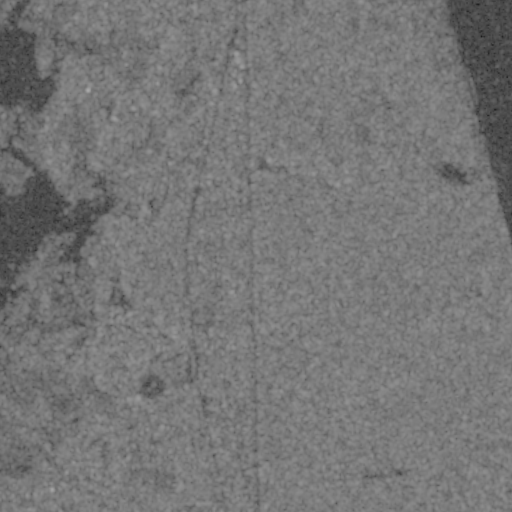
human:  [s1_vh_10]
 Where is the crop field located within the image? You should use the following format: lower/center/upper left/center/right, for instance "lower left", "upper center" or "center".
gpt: The crop field is located in the center of the image.
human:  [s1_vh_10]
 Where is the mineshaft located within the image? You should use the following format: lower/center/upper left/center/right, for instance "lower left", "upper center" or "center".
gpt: The mineshaft is located in the lower left of the image.
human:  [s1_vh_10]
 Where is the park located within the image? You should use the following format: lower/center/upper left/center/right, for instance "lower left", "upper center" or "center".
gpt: The park is located in the lower left of the image.
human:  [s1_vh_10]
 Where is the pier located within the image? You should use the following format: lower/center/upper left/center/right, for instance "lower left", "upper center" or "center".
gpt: The pier is located in the center left of the image.
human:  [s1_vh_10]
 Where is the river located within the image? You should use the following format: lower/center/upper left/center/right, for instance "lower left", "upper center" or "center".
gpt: The river is located in the center left of the image.
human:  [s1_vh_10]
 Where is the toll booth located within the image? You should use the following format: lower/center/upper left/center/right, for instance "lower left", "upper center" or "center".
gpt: The toll booth is located in the upper right of the image.
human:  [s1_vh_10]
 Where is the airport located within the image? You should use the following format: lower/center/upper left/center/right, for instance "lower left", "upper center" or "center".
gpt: There is no airport in the image.

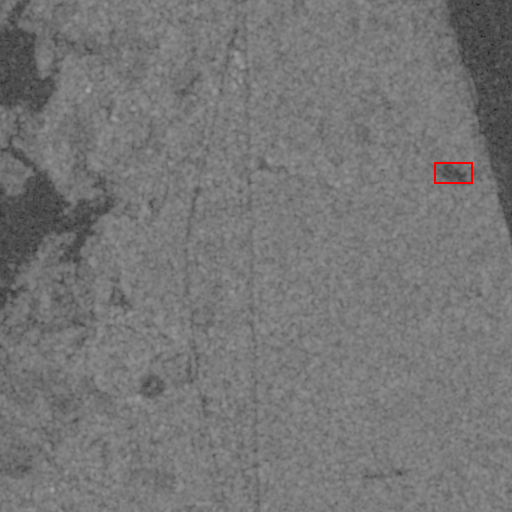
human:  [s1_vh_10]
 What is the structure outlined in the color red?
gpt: The structure outlined in red is a parking lot.
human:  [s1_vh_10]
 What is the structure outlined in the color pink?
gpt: There is no pink outline.